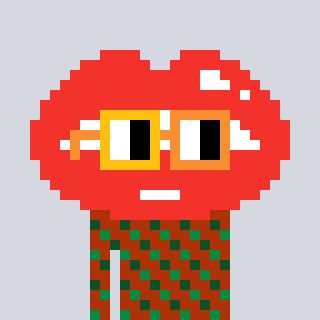
a pixel art character with square yellow and orange glasses, a lips-shaped head and a hotbrown-colored body on a cool background